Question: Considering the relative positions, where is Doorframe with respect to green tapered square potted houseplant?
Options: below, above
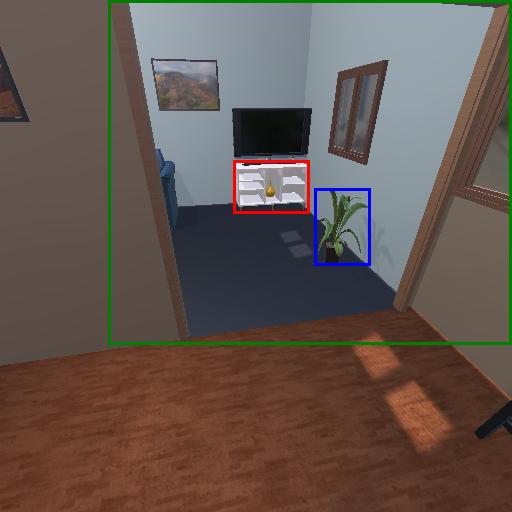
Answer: below